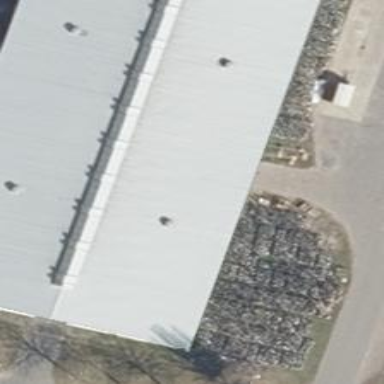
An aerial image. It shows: Industrial building.